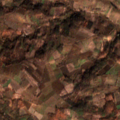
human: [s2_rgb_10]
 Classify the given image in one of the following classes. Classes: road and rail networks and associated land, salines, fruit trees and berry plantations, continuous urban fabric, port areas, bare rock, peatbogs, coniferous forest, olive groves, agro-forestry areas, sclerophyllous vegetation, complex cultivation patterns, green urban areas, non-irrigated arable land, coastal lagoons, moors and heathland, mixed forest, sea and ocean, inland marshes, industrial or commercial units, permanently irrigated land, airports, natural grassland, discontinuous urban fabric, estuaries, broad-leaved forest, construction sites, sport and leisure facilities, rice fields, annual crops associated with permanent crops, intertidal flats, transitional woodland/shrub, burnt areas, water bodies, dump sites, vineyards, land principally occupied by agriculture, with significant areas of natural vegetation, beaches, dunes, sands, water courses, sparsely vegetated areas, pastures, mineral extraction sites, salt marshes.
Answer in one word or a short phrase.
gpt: complex cultivation patterns, land principally occupied by agriculture, with significant areas of natural vegetation, broad-leaved forest